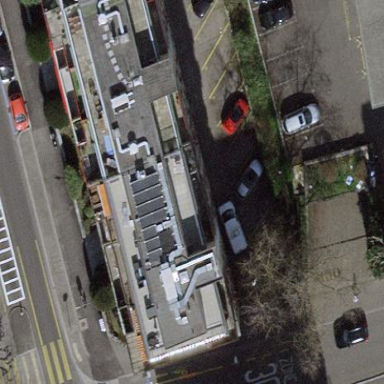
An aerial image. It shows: Building consisting of apartments with double saltbox roof shape.